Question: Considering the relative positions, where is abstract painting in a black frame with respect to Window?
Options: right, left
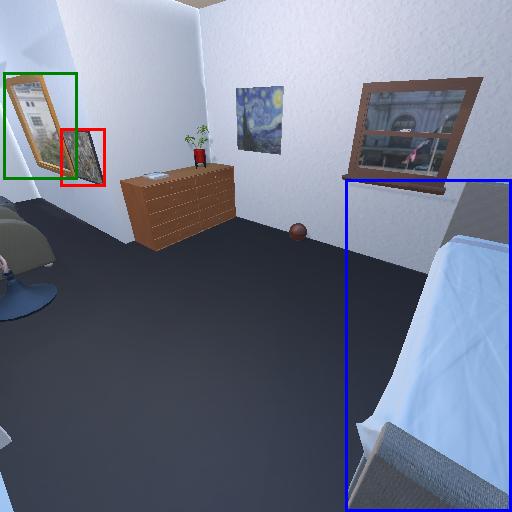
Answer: right